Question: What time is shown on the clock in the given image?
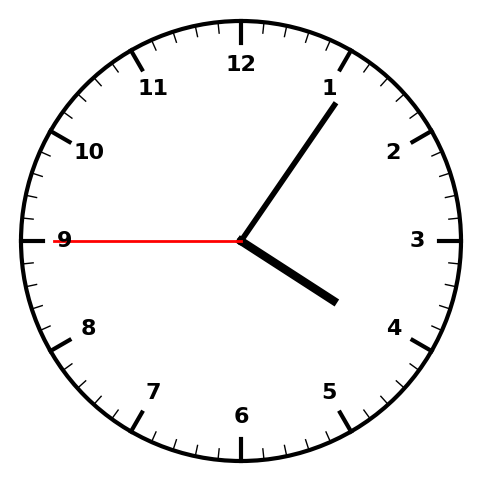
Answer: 04:05:45